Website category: sports
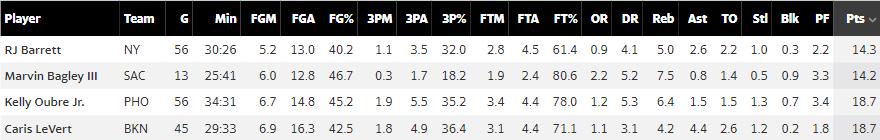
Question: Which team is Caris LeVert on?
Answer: BKN

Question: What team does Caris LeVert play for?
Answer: BKN

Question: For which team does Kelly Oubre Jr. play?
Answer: PHO

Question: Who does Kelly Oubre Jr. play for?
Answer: PHO

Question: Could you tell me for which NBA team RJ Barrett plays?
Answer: NY

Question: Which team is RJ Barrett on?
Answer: NY

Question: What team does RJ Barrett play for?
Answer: NY

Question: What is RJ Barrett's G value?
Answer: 56

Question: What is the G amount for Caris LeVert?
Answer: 45

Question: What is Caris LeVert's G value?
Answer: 45

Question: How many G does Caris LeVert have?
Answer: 45

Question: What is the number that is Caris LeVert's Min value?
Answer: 29:33

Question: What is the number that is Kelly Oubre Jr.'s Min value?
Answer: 34:31

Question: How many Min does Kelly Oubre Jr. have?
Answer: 34:31

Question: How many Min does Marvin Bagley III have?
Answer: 25:41

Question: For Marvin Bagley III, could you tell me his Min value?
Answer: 25:41

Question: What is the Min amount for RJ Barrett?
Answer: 30:26

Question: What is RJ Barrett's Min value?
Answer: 30:26

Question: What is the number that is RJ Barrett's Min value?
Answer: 30:26

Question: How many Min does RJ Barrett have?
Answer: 30:26

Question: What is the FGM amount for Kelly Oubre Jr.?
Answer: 6.7

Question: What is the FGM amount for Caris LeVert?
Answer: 6.9

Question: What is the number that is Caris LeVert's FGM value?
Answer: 6.9

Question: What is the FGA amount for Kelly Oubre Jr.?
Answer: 14.8

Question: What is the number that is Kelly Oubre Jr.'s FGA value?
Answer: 14.8

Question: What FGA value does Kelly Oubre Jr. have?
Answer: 14.8

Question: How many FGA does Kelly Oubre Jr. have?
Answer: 14.8

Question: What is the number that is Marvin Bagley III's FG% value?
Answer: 46.7

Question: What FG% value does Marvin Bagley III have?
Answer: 46.7

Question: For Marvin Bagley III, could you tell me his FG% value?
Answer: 46.7

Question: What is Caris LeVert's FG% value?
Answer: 42.5

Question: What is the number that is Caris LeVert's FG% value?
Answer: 42.5

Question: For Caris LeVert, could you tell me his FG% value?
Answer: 42.5

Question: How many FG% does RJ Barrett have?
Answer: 40.2

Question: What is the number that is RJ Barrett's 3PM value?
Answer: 1.1

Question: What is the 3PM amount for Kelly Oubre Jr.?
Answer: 1.9

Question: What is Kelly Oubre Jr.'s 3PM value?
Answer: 1.9

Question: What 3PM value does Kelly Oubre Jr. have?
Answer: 1.9

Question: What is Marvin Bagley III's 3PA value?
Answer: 1.7

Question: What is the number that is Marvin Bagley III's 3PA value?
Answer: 1.7

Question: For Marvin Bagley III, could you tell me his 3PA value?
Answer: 1.7

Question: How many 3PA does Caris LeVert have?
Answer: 4.9

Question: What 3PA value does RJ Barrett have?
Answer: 3.5

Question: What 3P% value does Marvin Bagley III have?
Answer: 18.2

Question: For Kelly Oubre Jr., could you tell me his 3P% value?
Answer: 35.2

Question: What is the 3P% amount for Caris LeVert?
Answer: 36.4

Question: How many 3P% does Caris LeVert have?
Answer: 36.4

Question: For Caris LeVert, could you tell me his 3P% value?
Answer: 36.4

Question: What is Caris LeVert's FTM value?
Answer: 3.1

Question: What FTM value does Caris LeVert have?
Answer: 3.1

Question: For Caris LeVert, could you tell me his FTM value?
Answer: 3.1

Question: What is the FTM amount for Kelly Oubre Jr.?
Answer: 3.4

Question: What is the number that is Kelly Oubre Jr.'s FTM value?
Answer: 3.4

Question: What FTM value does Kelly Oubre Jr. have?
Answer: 3.4

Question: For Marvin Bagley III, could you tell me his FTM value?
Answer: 1.9

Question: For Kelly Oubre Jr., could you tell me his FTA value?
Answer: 4.4

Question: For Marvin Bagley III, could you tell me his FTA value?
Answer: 2.4

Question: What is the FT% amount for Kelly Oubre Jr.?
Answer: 78.0

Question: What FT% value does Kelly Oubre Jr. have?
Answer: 78.0

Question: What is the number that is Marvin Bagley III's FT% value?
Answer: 80.6

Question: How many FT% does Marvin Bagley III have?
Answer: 80.6

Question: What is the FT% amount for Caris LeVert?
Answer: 71.1

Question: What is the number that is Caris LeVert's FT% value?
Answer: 71.1

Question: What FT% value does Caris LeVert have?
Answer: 71.1